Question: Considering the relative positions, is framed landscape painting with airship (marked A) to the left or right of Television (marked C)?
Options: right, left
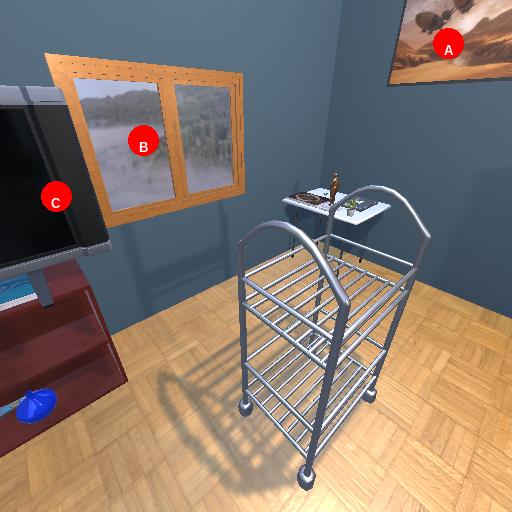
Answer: right